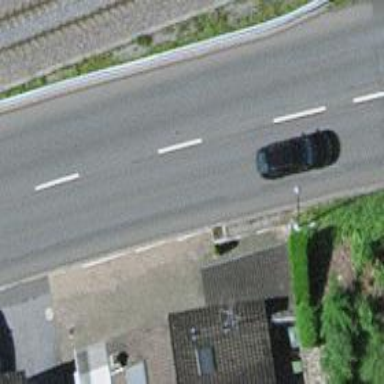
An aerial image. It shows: Asphalt road classified as primary highway.